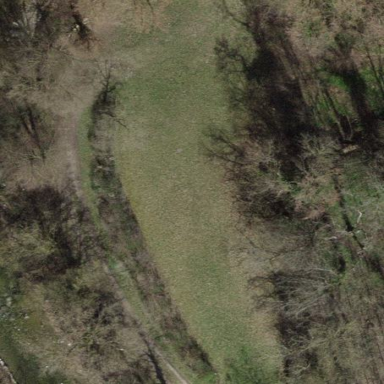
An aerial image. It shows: Beautiful meadow.